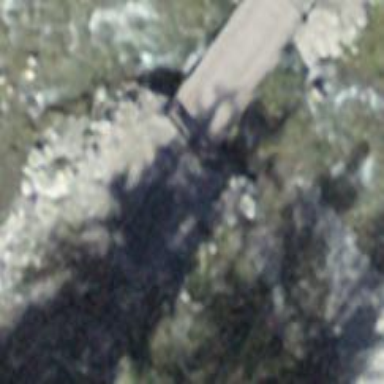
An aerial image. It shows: Bridge over grade2 track.